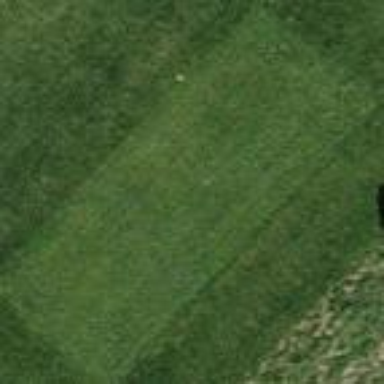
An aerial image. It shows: Golf tee on grassy land.